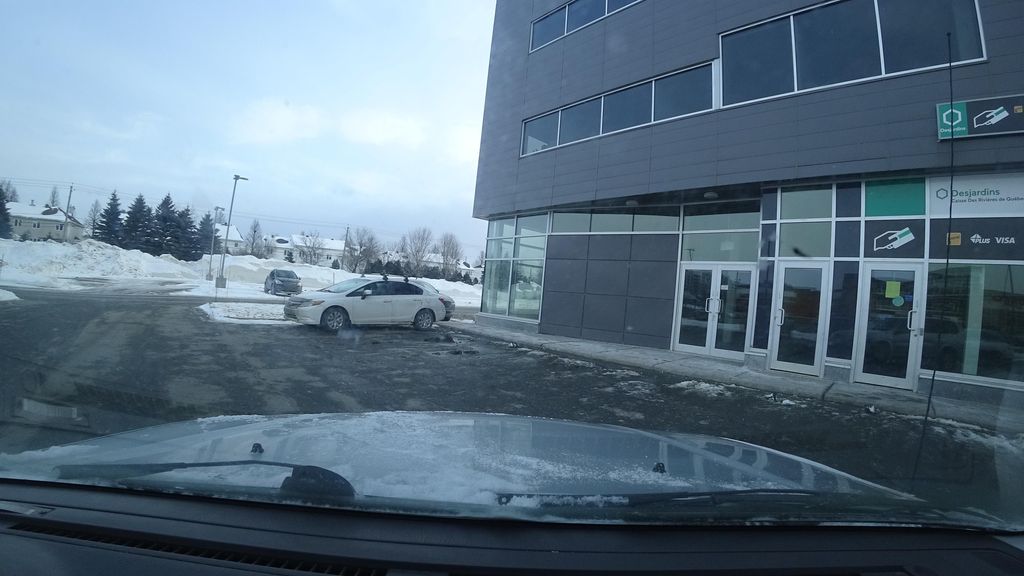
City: quebec_city